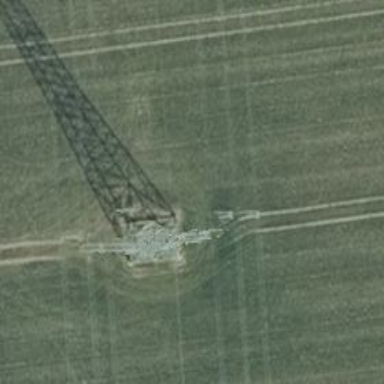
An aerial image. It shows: Power tower.